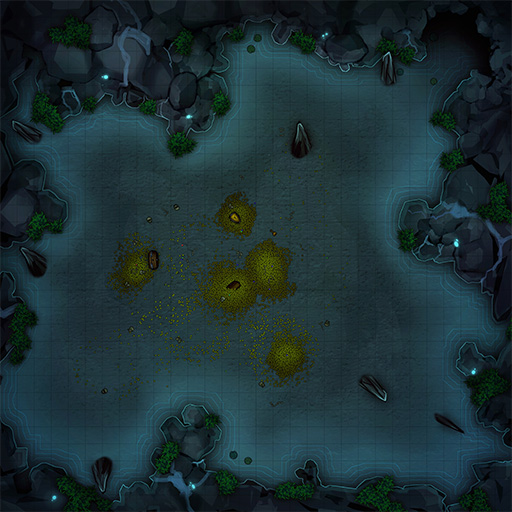
A D&D Grid Map cave north east entrance lake gold coins center (Treasure Cave Map)